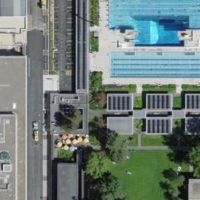
EUNIS habitat code: 53
Species observed at this site:
Allium ursinum